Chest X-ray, PA view. Patient: 22 years old, sex M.
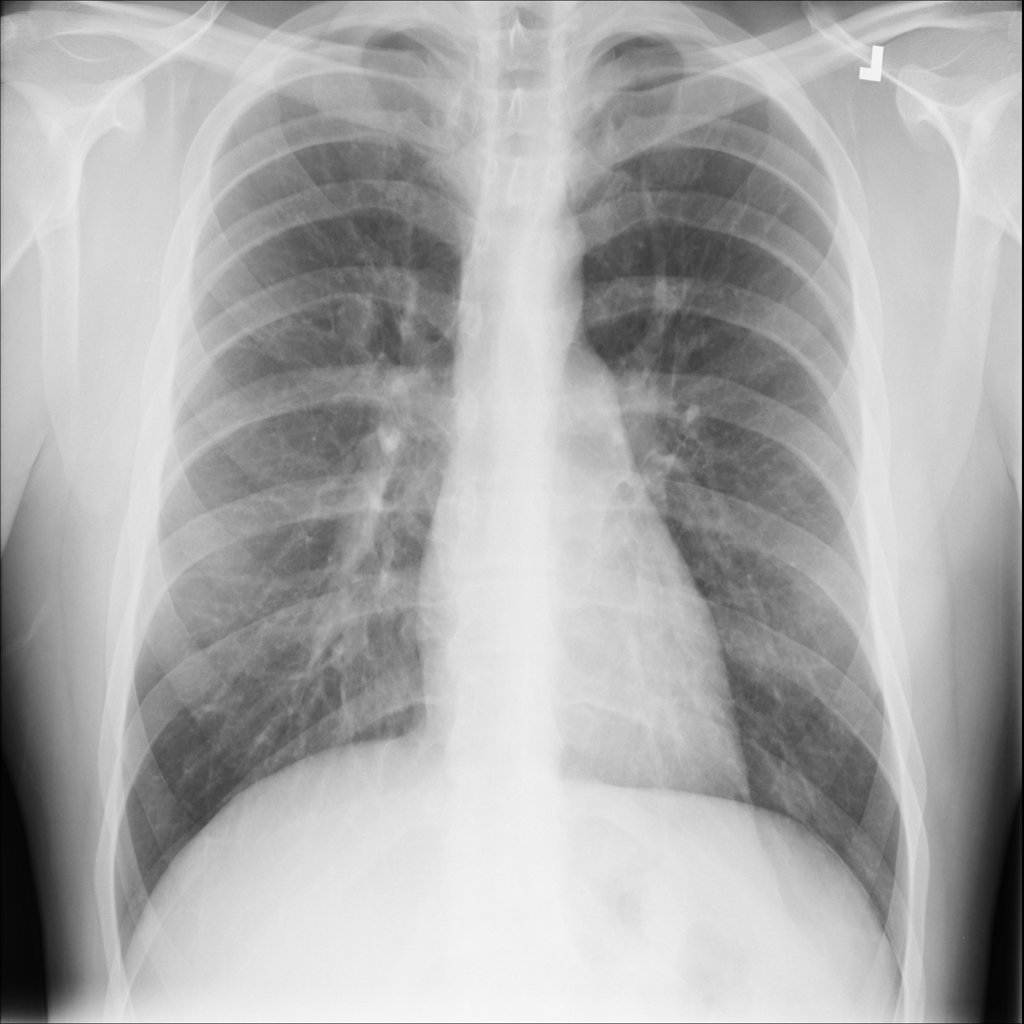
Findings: Nodule